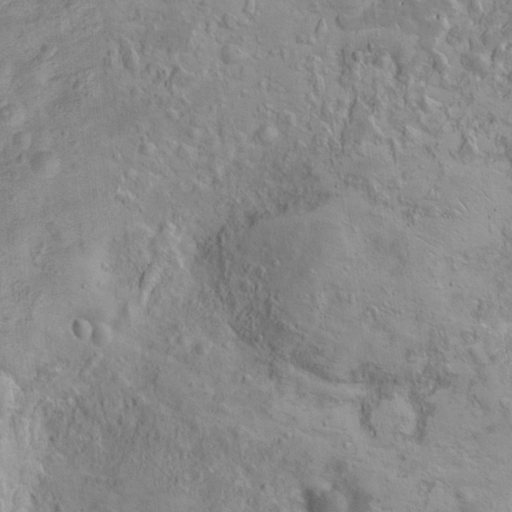
Objects detected: cone